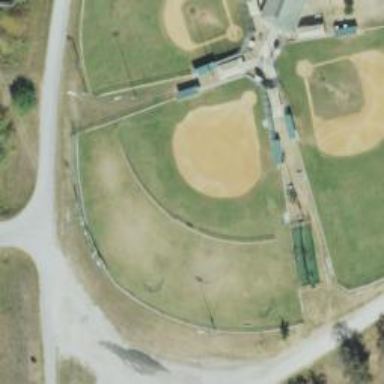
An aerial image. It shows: Softball pitch for leisure land activities.